Field crop: maize
Growth stage: 2
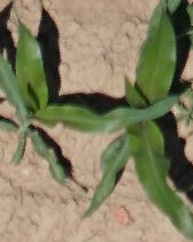
Species: maize